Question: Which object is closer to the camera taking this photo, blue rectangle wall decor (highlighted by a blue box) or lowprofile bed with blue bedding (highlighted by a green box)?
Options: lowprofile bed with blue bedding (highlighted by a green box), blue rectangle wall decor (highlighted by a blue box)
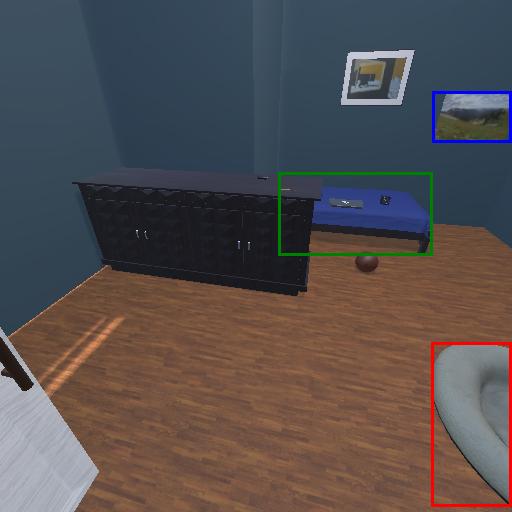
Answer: lowprofile bed with blue bedding (highlighted by a green box)